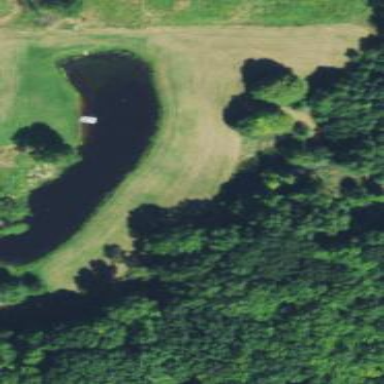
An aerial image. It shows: Serene pond surrounded by nature.